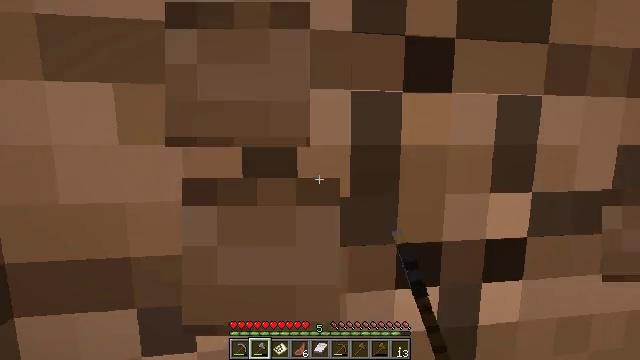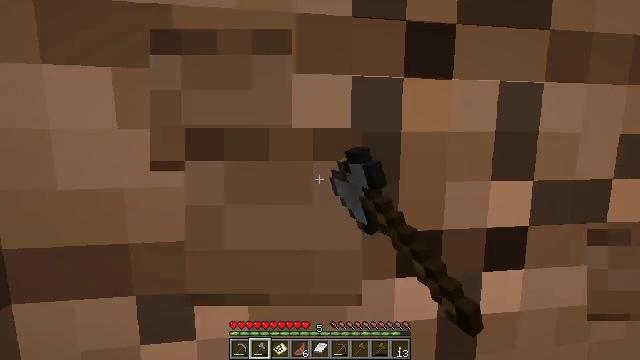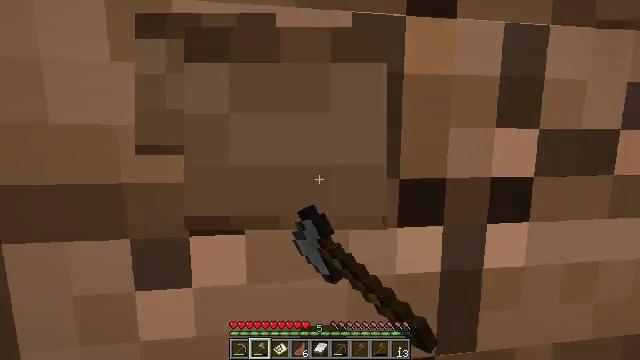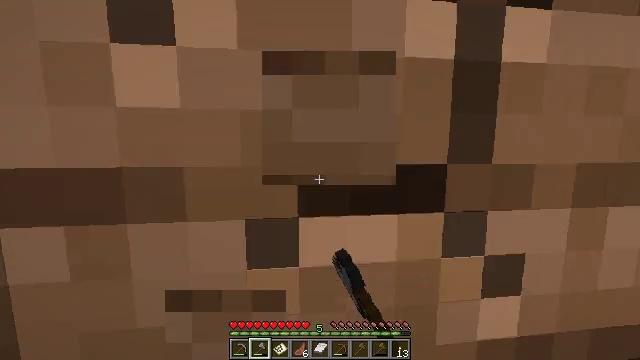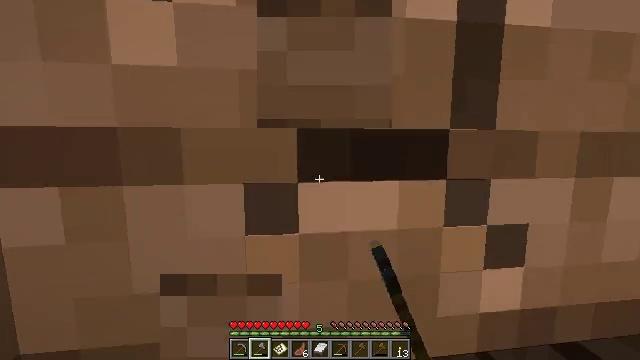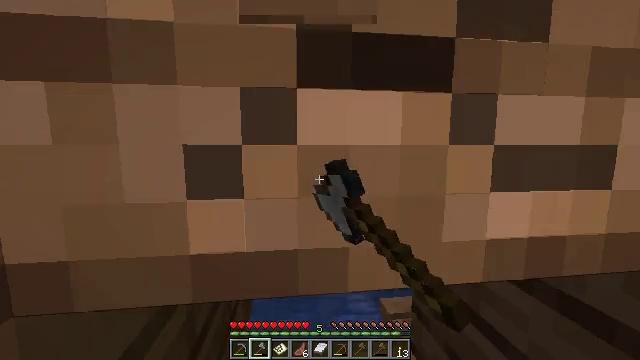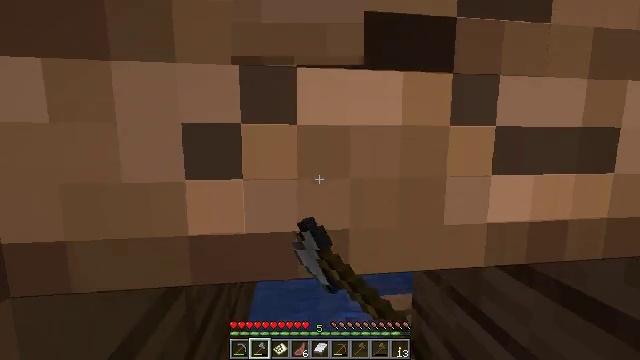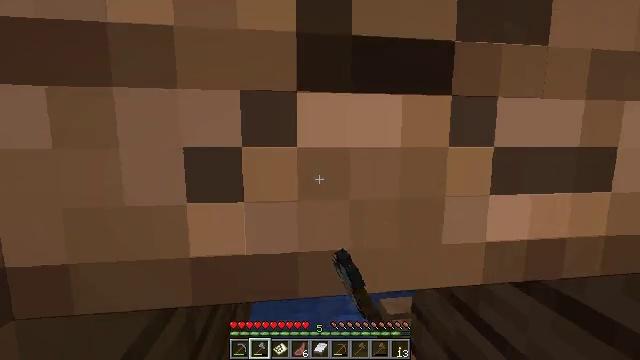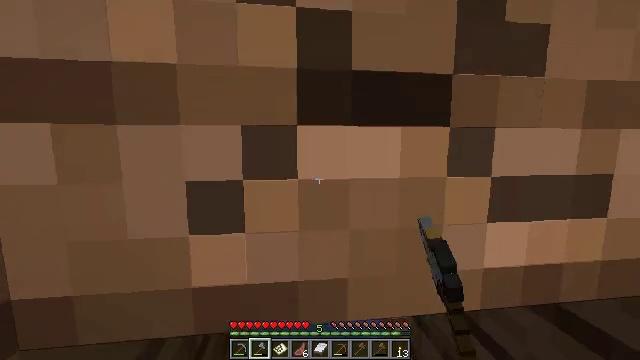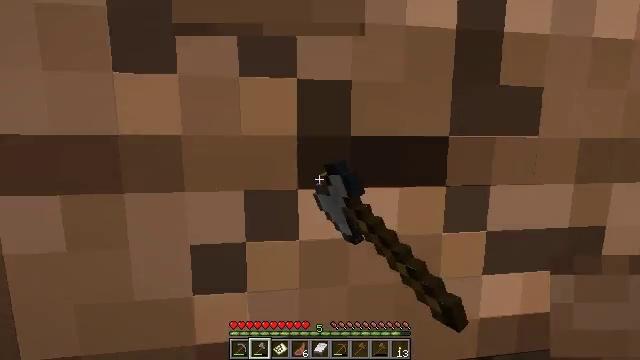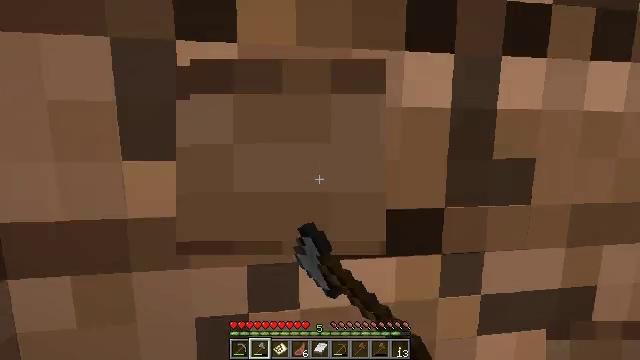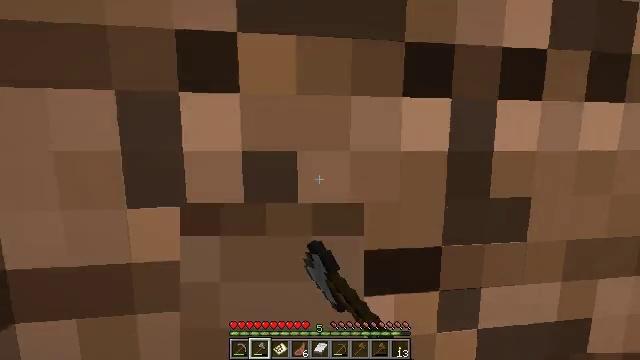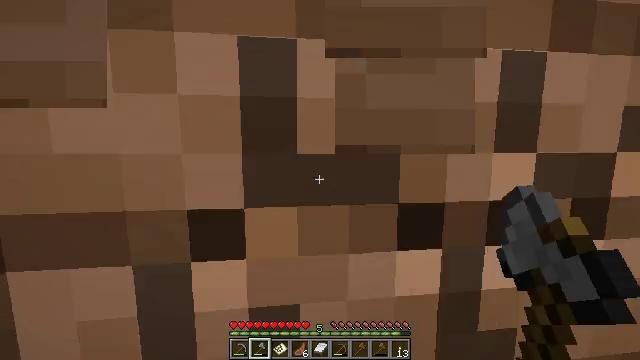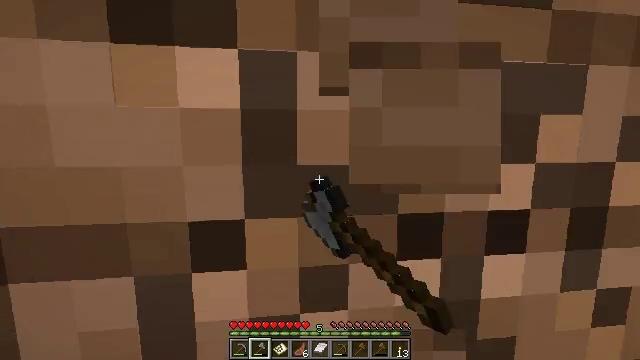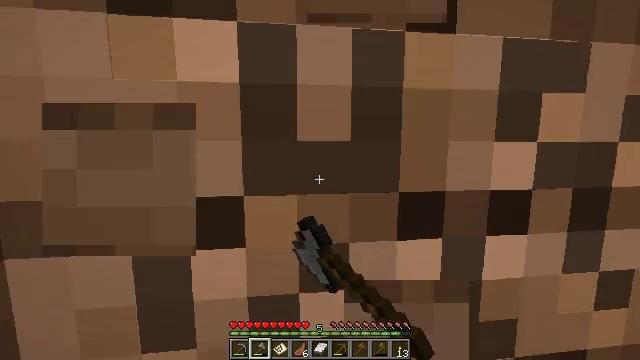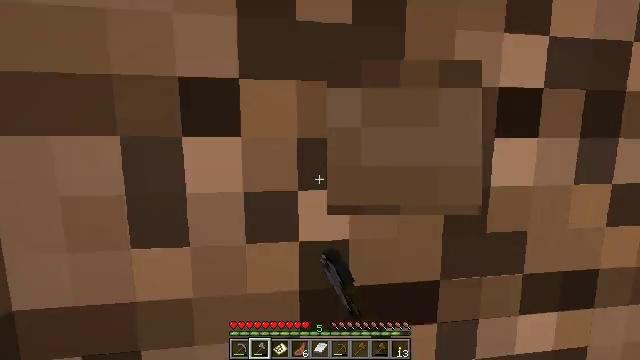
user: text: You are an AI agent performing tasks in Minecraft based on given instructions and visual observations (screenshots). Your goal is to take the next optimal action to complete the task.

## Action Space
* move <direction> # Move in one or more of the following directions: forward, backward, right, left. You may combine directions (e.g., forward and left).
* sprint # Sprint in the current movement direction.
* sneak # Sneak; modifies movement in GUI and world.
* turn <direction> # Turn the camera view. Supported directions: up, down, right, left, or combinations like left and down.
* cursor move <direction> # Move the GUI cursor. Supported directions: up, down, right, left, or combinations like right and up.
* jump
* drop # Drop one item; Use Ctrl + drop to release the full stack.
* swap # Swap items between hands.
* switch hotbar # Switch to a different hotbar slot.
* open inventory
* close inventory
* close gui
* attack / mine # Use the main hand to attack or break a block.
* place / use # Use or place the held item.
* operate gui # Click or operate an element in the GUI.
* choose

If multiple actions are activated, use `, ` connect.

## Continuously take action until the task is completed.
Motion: motion action
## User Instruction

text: Retrieve jungle planks by mining.
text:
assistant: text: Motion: attack / mine, jump
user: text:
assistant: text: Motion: attack / mine, jump
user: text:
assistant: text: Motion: attack / mine, jump
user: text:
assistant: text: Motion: attack / mine, jump
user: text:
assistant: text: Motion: attack / mine, jump
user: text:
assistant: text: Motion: attack / mine, jump
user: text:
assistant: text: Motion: attack / mine, jump
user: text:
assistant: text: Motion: attack / mine, jump
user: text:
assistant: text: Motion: attack / mine, jump
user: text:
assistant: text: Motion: attack / mine, jump
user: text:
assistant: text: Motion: attack / mine, jump
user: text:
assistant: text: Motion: attack / mine, jump
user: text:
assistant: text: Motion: attack / mine, jump
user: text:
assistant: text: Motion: attack / mine, jump
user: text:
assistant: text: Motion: attack / mine, jump
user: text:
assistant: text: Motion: attack / mine, jump
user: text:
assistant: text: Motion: attack / mine, jump
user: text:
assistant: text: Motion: attack / mine, jump
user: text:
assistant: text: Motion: attack / mine, jump
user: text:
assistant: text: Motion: attack / mine, jump
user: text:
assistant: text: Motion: attack / mine, jump
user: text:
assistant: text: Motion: attack / mine, jump
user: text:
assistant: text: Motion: attack / mine, jump
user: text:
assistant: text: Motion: attack / mine, jump
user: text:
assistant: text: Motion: attack / mine, jump
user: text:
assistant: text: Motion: attack / mine, jump
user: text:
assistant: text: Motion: attack / mine, jump
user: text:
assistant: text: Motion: attack / mine, jump
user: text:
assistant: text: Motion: attack / mine, jump
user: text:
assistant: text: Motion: attack / mine, jump